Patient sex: M
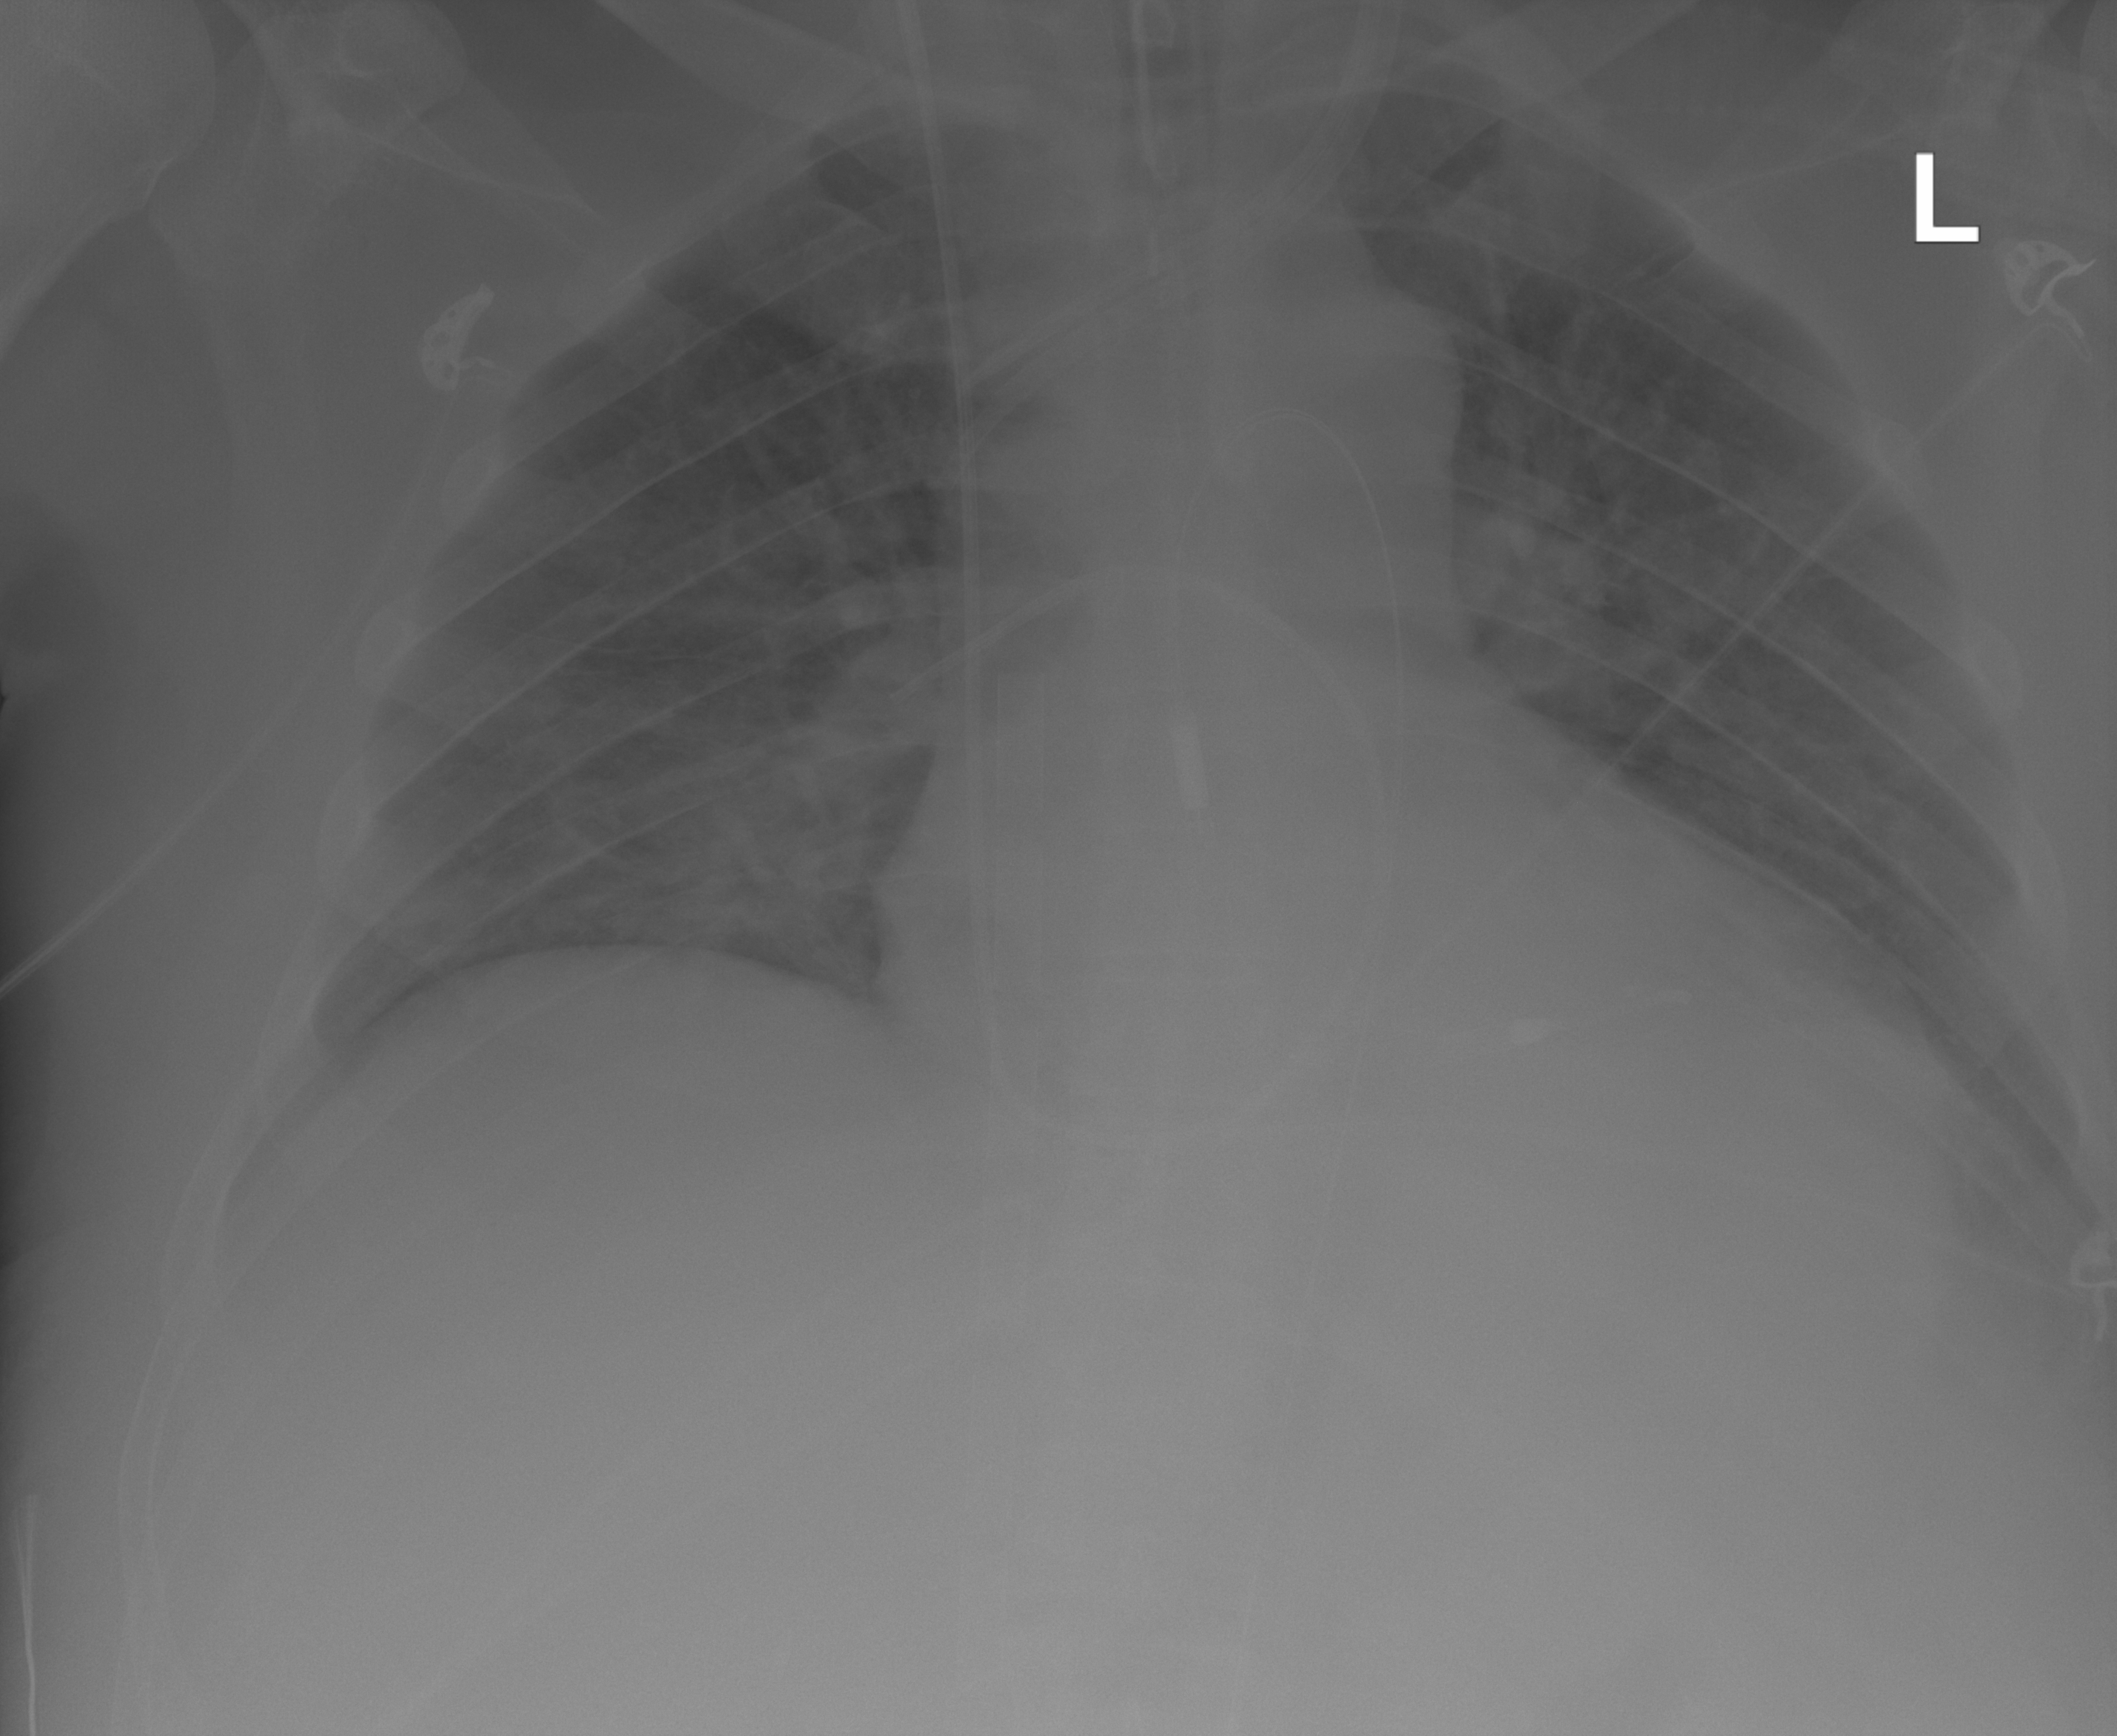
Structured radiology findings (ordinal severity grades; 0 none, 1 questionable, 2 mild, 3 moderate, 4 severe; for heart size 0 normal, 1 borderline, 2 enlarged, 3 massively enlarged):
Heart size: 2
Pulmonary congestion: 2
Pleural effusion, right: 2
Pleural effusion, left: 2
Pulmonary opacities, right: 2
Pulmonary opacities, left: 2
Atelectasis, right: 0
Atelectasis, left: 0